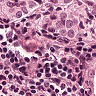
Metastatic tissue present: yes